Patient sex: M
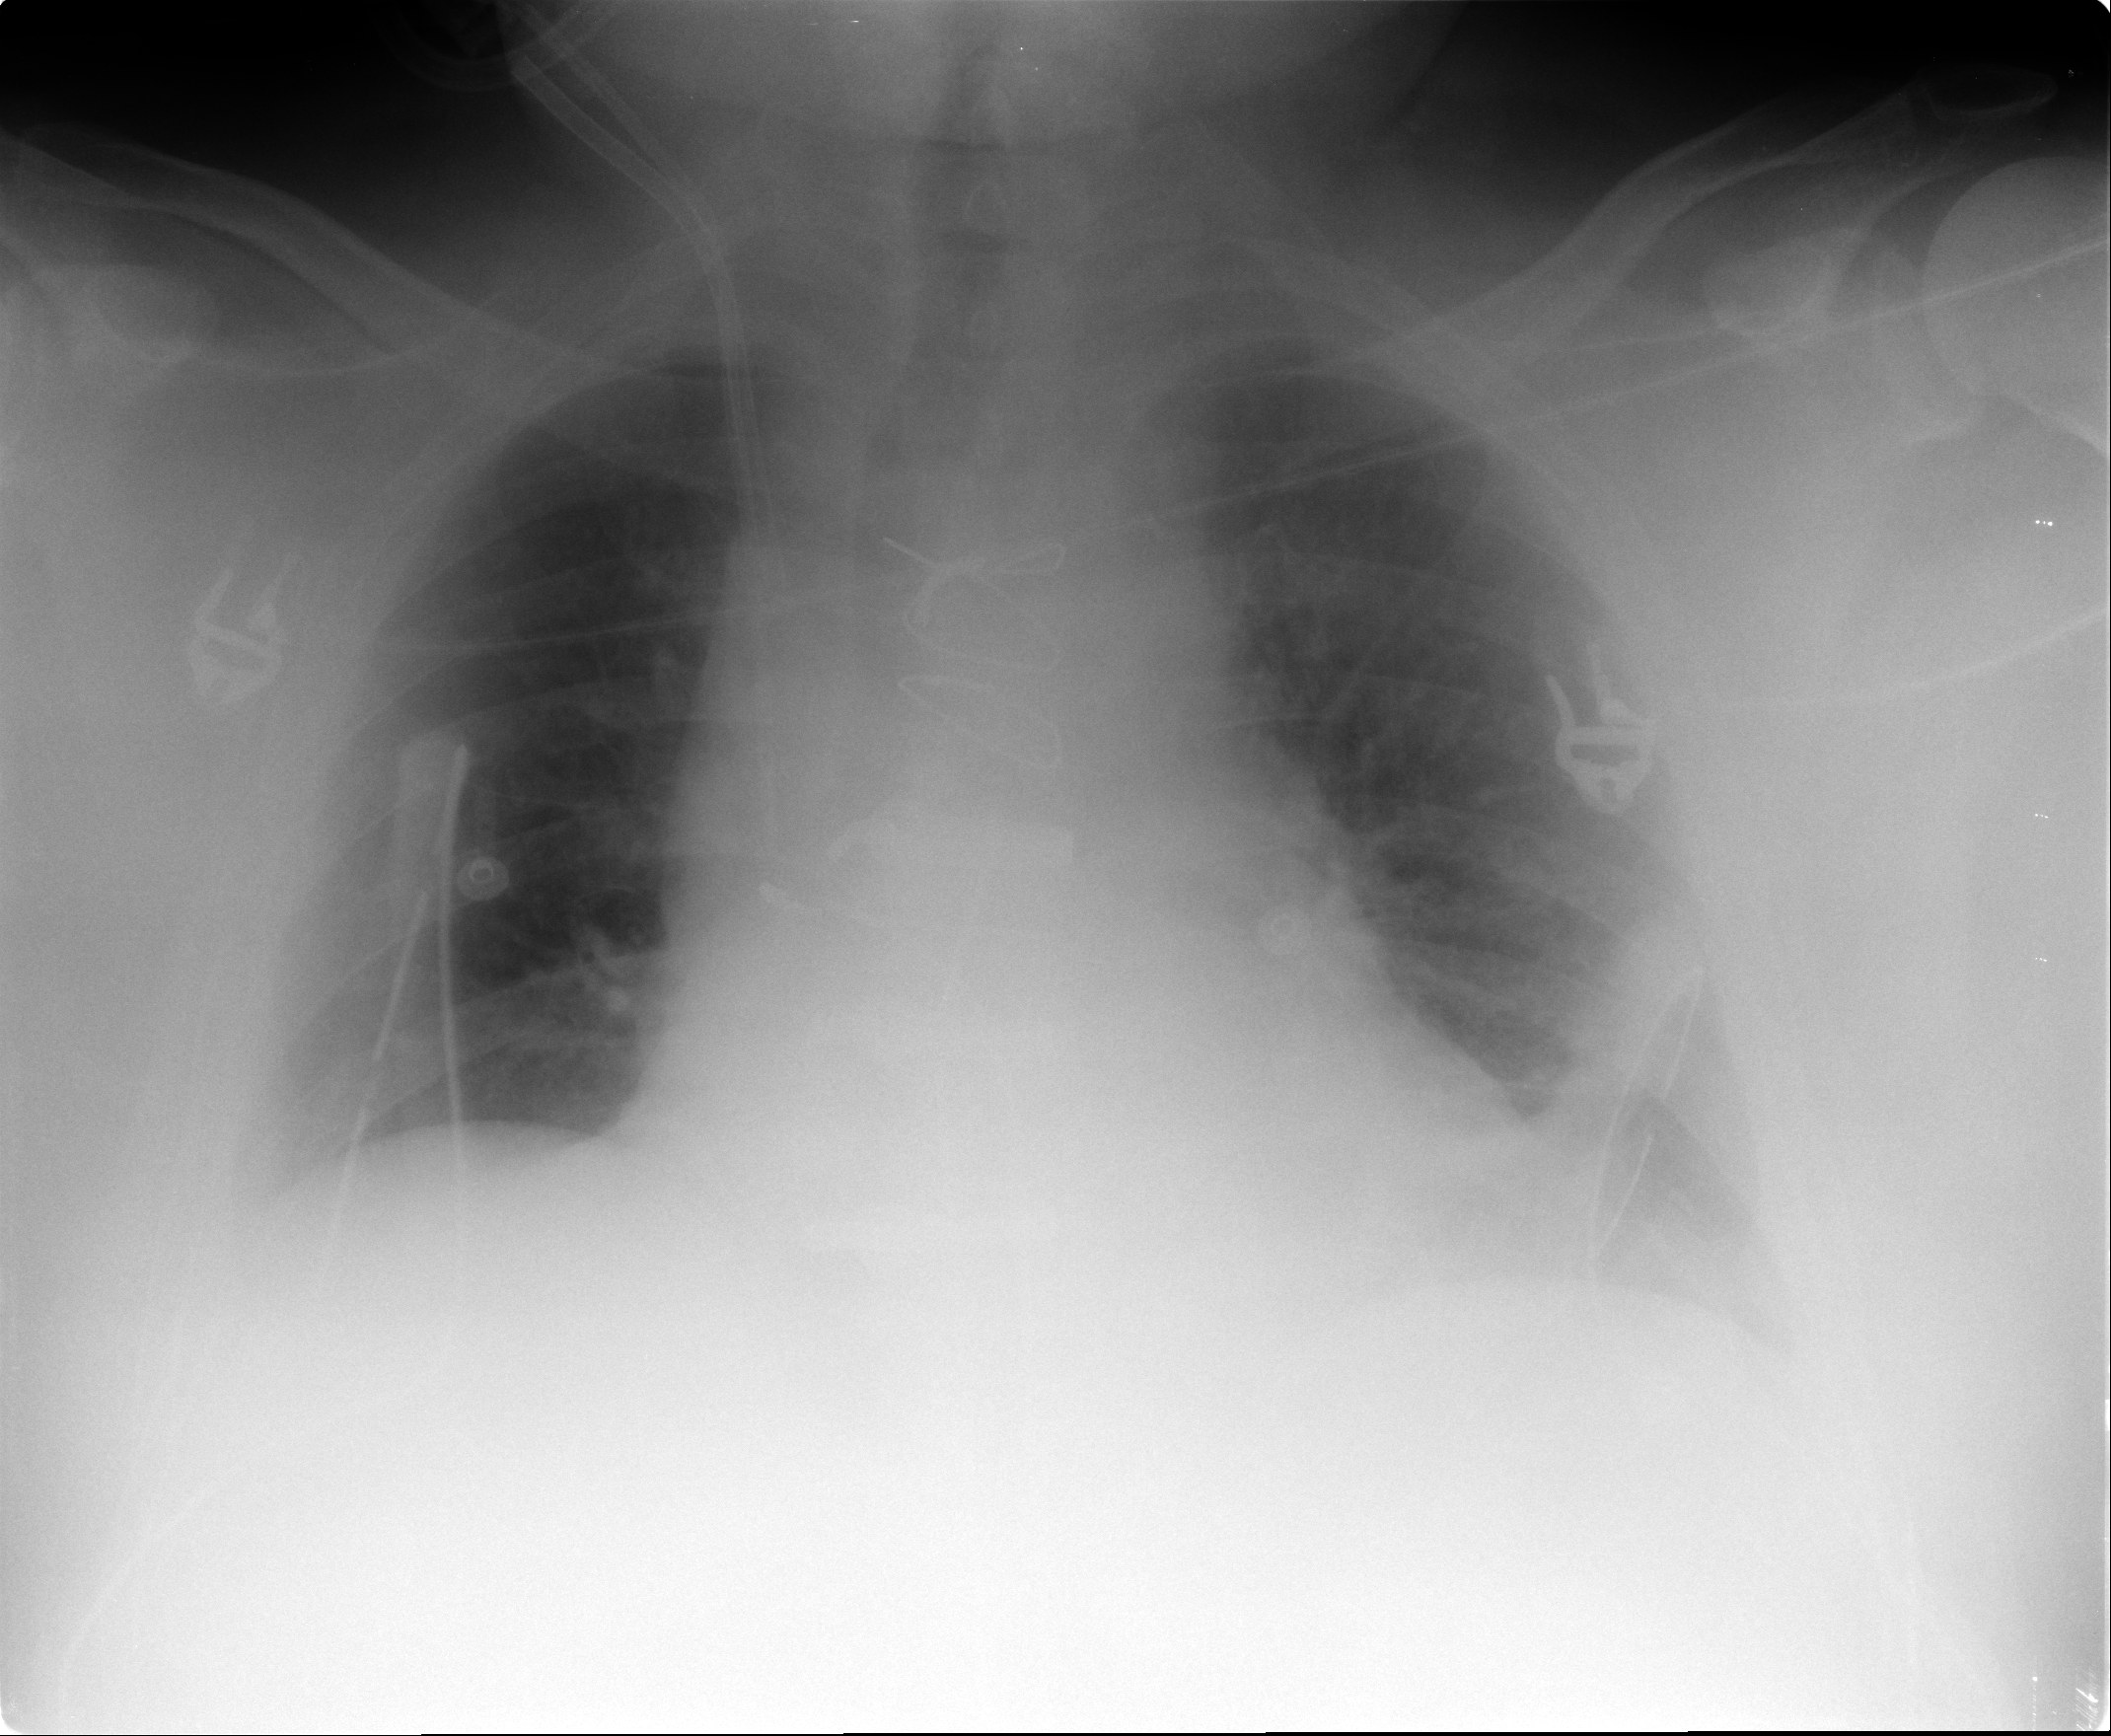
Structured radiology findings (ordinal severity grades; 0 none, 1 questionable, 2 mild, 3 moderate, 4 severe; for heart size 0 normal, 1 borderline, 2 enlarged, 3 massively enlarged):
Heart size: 2
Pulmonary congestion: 1
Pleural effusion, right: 0
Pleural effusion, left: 2
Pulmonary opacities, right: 0
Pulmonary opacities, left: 0
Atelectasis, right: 0
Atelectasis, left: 2